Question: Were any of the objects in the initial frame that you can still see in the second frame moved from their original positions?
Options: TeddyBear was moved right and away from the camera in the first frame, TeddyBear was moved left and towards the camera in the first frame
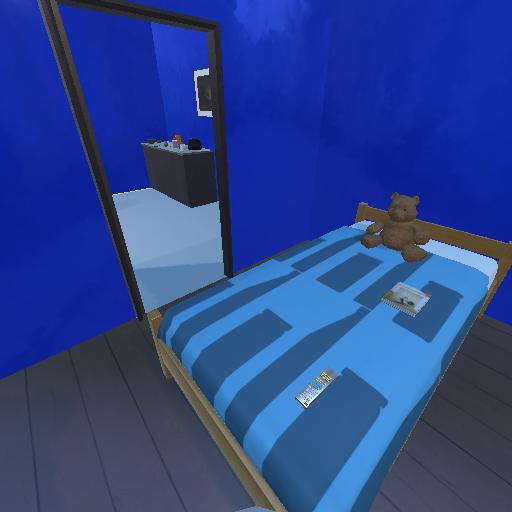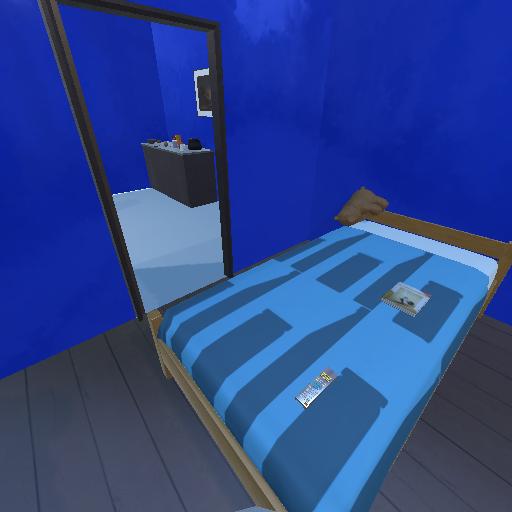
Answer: TeddyBear was moved right and away from the camera in the first frame